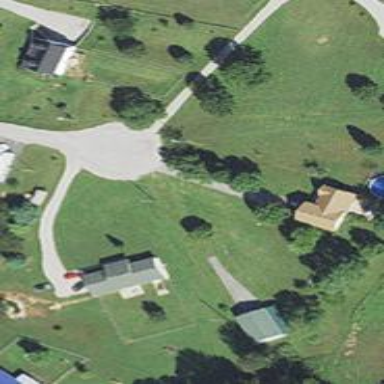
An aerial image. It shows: Driveway.